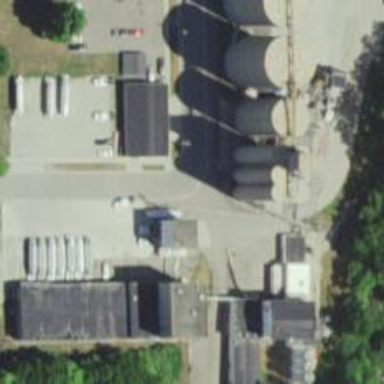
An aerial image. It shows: Silo building.